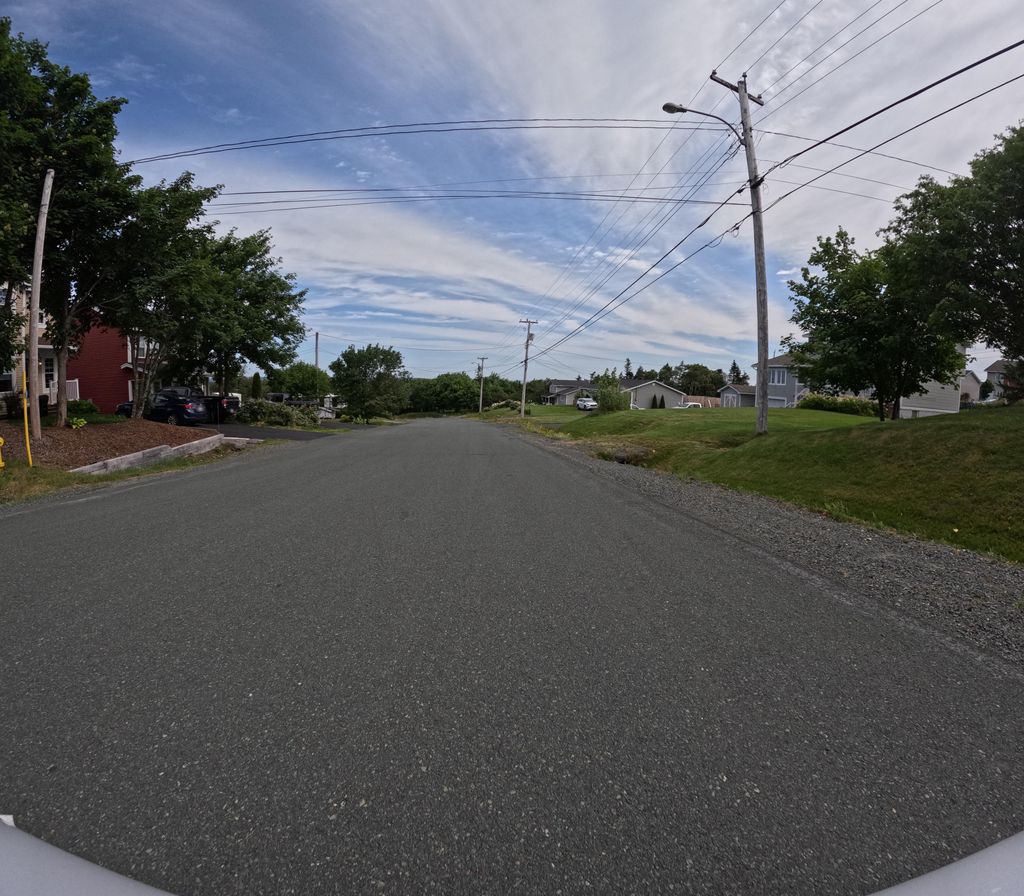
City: st_johns